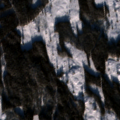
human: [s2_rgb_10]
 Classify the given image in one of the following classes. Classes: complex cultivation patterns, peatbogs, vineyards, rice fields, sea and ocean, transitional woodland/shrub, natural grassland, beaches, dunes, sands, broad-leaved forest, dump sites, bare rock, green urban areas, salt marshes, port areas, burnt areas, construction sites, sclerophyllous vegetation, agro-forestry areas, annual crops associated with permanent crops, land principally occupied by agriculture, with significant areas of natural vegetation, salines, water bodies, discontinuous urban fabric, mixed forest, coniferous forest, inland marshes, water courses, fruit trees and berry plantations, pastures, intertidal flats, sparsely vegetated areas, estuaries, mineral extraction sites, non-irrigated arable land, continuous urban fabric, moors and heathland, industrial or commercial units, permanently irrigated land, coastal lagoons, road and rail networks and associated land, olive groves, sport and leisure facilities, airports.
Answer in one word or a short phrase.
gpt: coniferous forest, transitional woodland/shrub